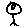
Label: flower